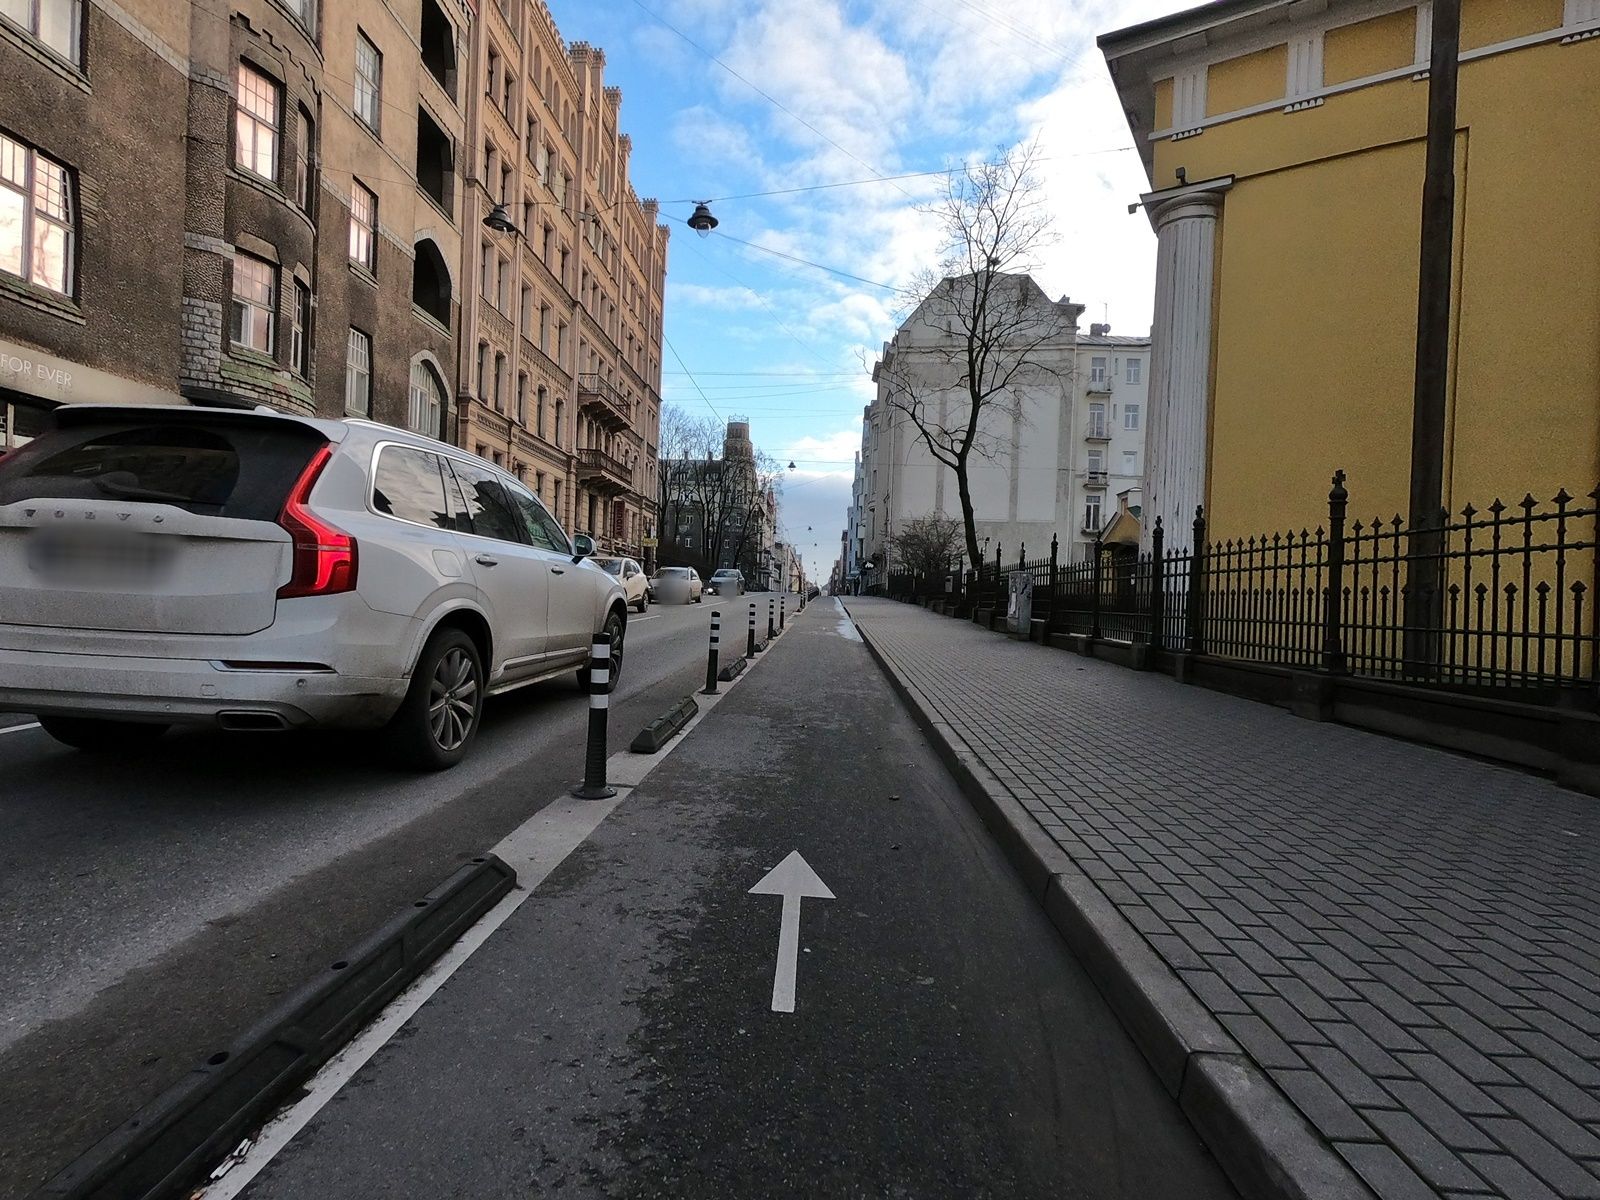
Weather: cloudy
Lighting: day
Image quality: good
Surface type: cycling surface
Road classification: primary
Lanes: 2
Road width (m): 1.0
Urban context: urban centre
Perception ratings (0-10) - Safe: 6.16, Lively: 7.25, Beautiful: 9.17, Boring: 2.47, Depressing: 1.05, Wealthy: 9.21